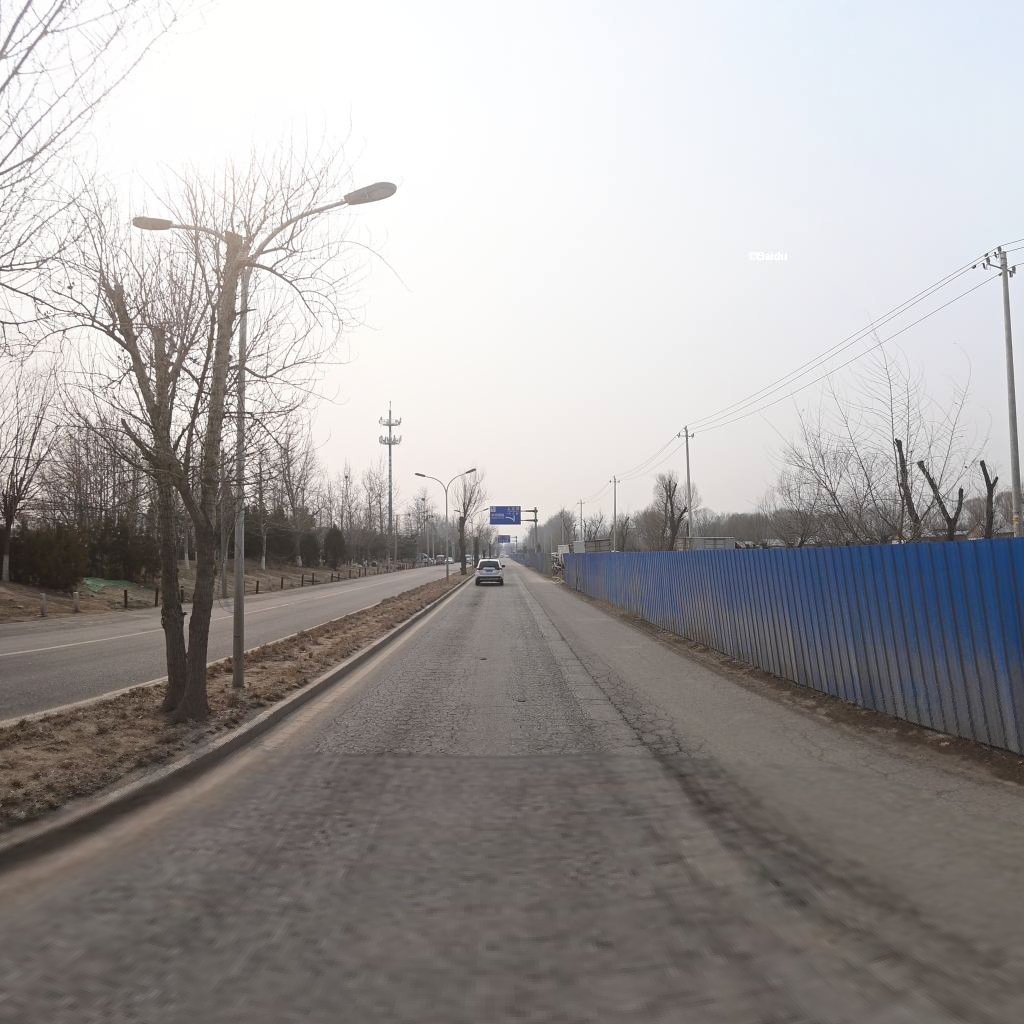
Region: Haidian
Road damage annotations: alligator crack